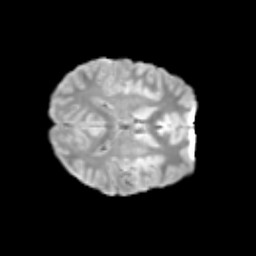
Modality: T2w
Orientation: axial
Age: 13
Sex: male
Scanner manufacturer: siemens
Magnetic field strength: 3 T
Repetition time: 3.8 s
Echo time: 0.07 s